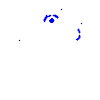
Particle: kaon